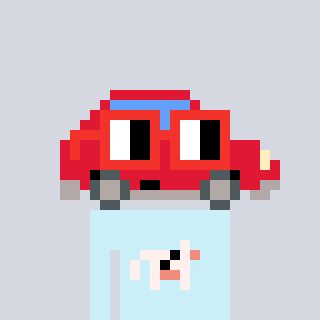
a pixel art character with square red glasses, a car-shaped head and a cold-colored body on a cool background